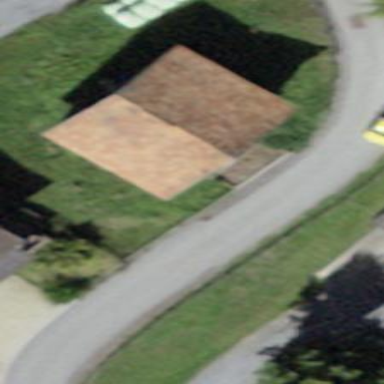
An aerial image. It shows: Shed.